Interaction volume radius: 5 \u00c5
Interaction volume height: 20 \u00c5
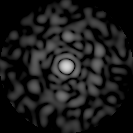
Disorder parameter: 0.8447